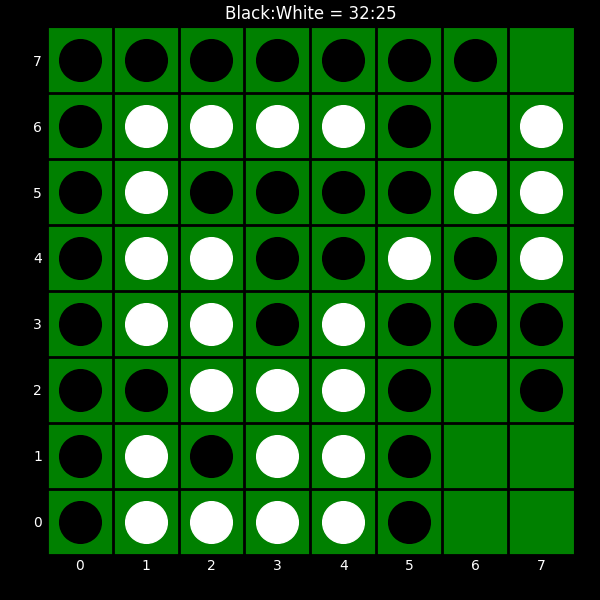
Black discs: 32
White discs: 25